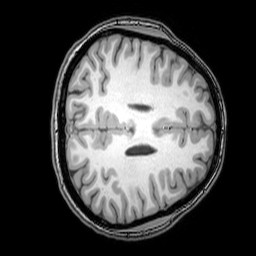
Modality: T1w
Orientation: axial
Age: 24
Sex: female
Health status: healthy
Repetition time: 0.081 s
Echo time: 0.037 s